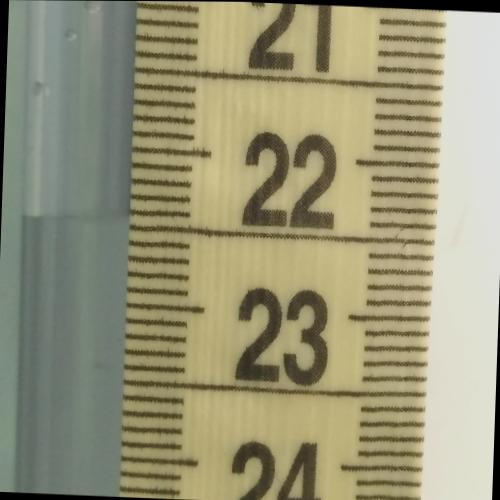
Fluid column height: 22.4 cm